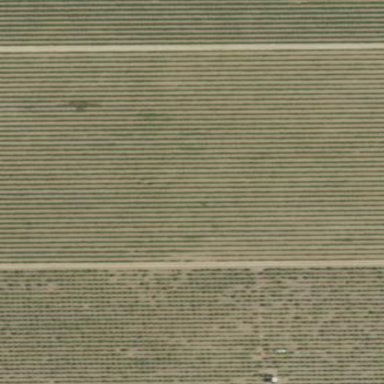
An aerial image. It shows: Vineyard where grapes are grown.